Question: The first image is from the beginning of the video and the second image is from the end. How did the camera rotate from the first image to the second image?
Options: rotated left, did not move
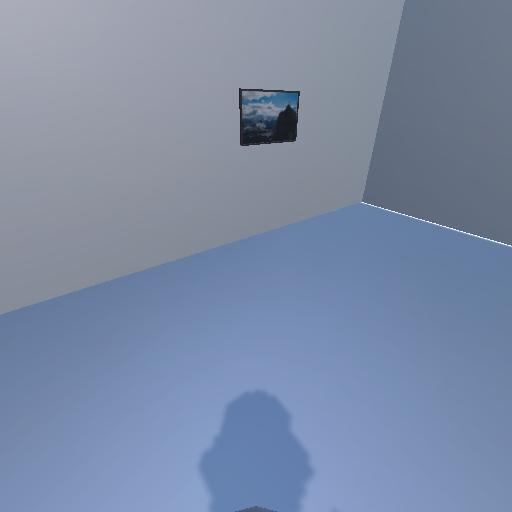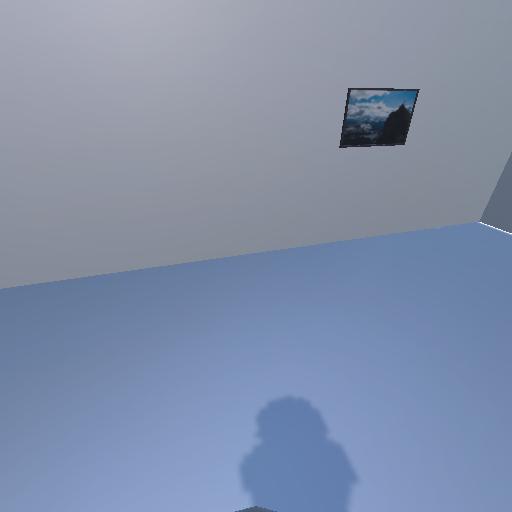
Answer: rotated left